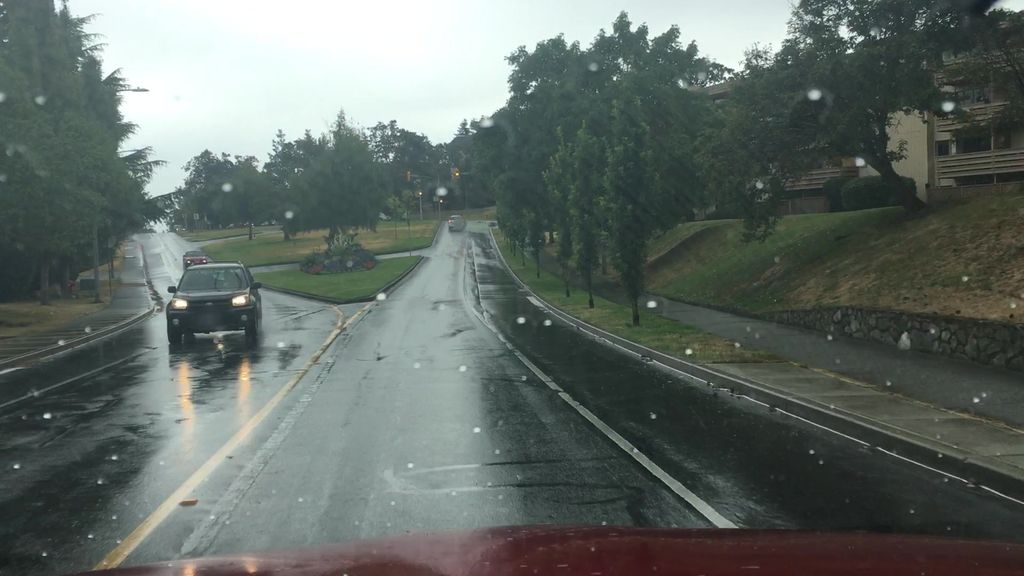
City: victoria